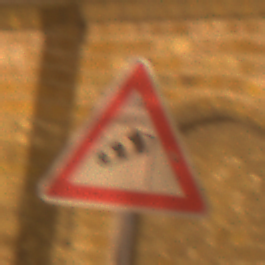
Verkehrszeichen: SeitenwindVonRechts
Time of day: Night
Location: Outdoor (Urban)
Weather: Clear
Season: NotSpecified
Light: Artificial